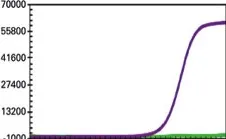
Real-time polymerase chain reaction for Mycoplasma pneumoniae from the first culture of chondrocytes derived from patient's cartilage. No template control.
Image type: pathology (immunostaining)